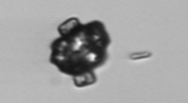
Label: Delphineis